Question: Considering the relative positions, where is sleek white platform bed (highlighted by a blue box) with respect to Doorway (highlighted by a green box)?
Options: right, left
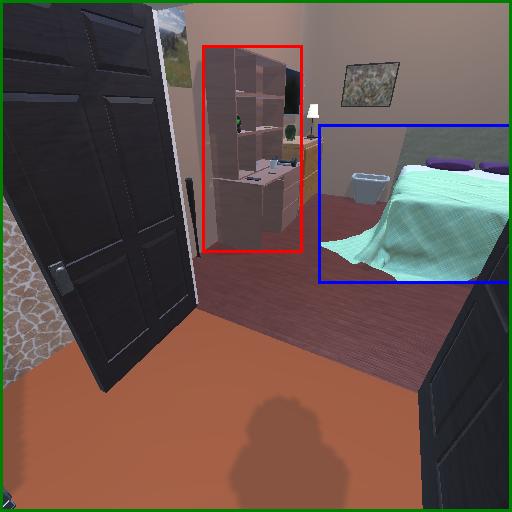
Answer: right